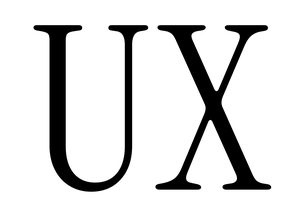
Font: InstrumentSerif-Regular